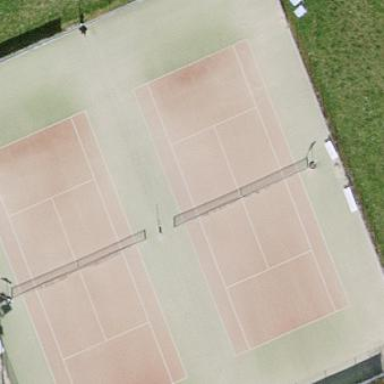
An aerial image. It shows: Tennis court on pitch designated for leisure land.